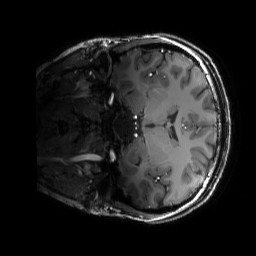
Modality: T1w
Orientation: coronal
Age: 28
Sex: female
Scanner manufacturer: siemens
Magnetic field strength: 6.98 T
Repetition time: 3 s
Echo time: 0.00388 s